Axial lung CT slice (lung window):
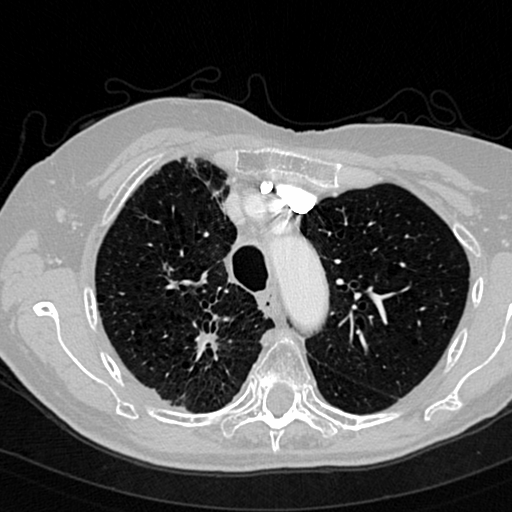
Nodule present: no